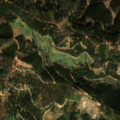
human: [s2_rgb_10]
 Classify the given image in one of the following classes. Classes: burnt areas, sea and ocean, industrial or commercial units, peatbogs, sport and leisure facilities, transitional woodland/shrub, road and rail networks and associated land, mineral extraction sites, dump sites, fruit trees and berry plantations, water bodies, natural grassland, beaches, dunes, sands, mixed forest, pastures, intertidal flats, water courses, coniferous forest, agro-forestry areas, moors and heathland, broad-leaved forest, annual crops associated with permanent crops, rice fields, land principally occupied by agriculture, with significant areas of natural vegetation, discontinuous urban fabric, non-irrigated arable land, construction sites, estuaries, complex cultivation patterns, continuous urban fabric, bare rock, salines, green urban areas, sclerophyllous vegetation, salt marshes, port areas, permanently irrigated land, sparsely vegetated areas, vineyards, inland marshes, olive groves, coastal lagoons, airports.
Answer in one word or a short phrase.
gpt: coniferous forest